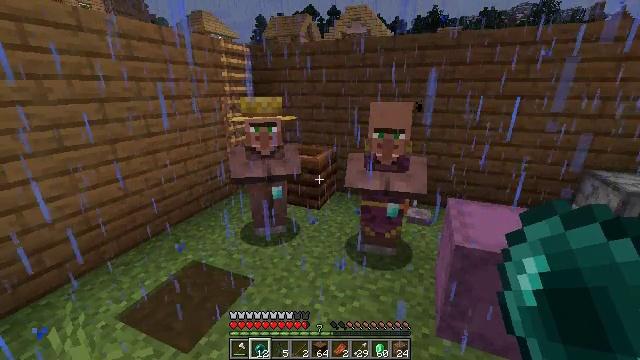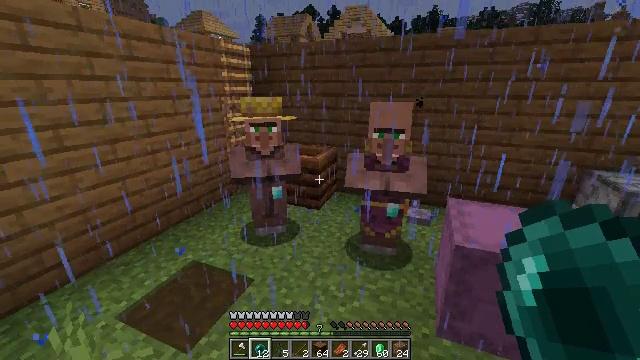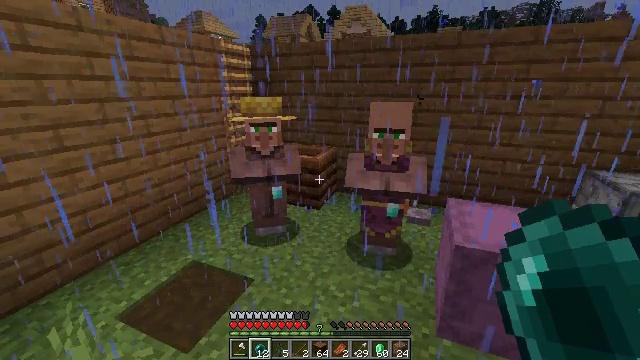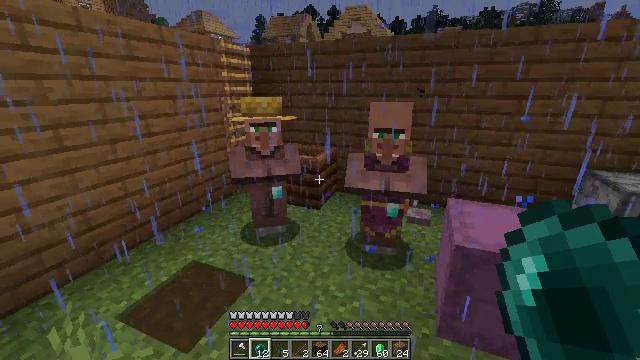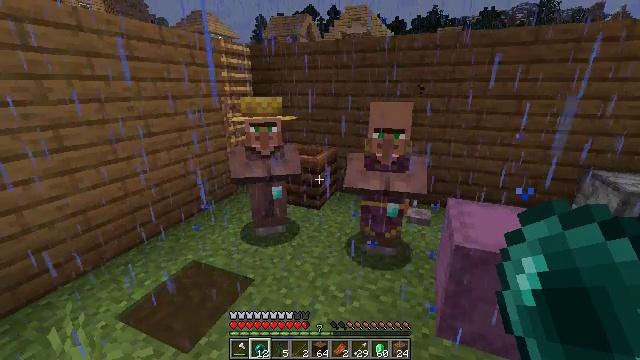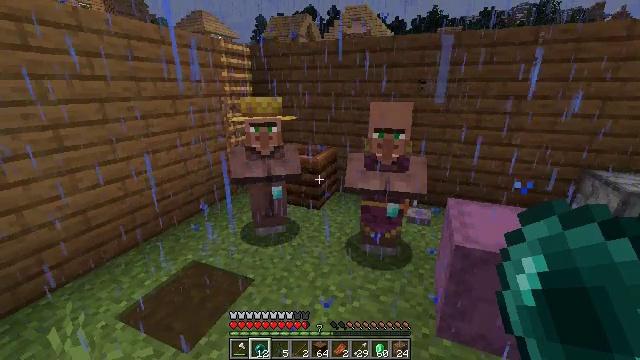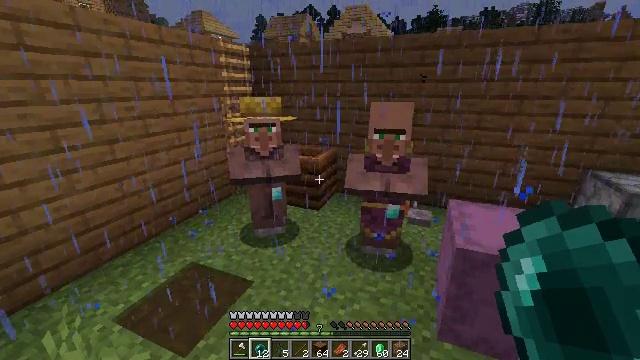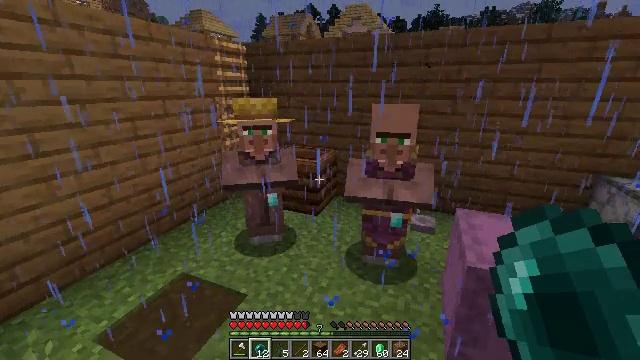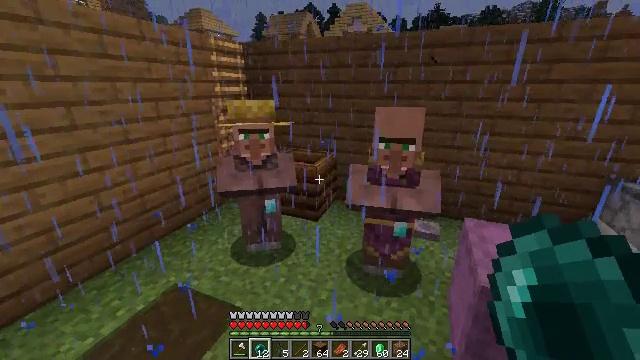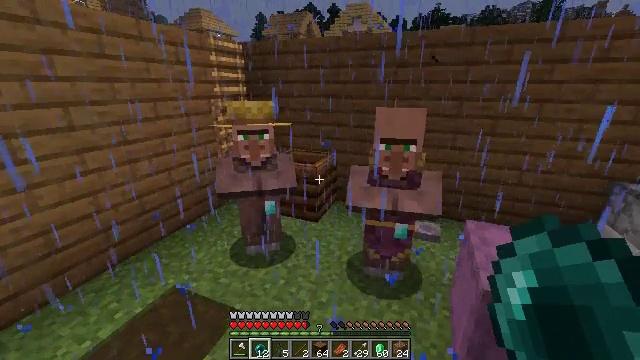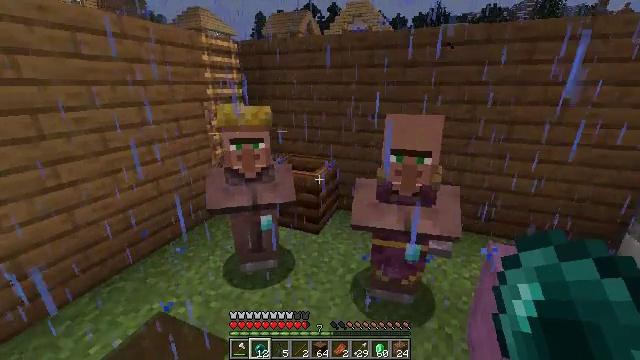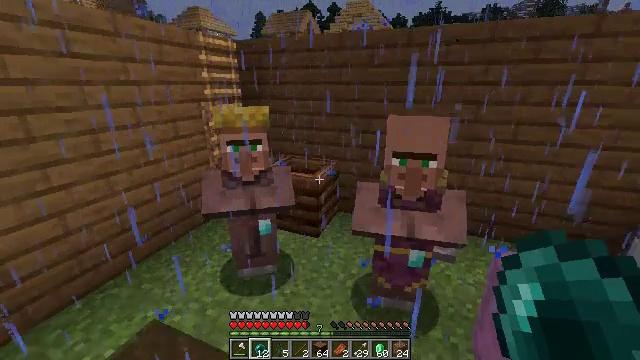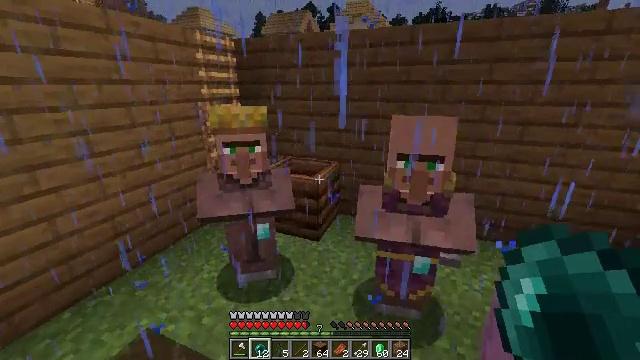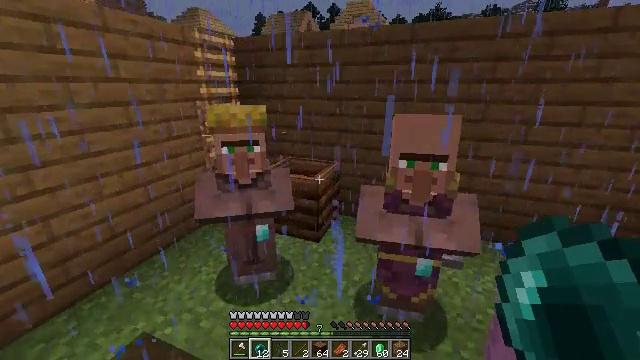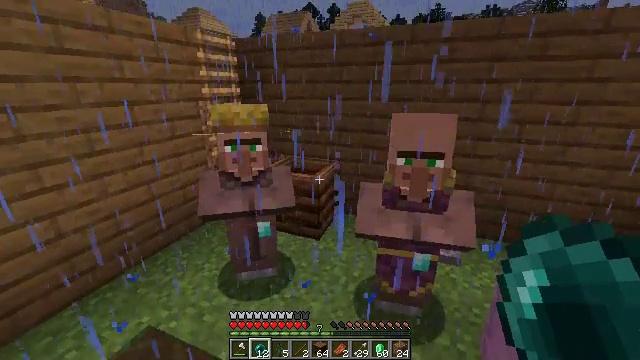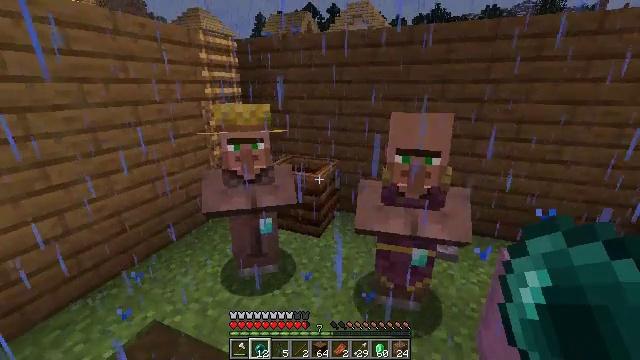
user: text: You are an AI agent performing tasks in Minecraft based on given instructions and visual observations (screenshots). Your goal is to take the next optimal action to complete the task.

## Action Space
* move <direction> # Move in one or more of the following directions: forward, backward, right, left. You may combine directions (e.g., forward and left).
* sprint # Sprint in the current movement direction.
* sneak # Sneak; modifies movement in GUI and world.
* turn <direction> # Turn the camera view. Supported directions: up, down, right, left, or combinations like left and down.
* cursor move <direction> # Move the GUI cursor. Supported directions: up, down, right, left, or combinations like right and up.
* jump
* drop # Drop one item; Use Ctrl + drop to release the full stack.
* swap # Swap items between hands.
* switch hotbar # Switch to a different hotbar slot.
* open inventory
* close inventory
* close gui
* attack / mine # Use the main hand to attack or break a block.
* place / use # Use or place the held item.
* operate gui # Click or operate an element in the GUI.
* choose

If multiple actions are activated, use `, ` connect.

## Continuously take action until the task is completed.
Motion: motion action
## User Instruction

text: Manufacture an ender pearl.
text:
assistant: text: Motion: no_op
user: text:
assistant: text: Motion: no_op
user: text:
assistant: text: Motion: no_op
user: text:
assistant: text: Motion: no_op
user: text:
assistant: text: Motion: no_op
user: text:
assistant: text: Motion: move forward
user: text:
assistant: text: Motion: move forward
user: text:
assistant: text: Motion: move forward
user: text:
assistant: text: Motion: move forward
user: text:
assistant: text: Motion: move forward
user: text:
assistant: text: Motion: no_op
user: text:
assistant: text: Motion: no_op
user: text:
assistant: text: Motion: no_op
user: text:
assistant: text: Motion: move back
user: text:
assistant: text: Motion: move back
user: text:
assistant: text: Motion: move back
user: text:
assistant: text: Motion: move back
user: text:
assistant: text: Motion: move back
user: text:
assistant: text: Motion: move back
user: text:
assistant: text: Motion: move back
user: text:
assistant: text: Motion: turn right and up
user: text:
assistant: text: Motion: move right, turn right and up
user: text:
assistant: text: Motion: move right, turn right and up
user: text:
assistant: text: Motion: move forward and move right, turn right and up
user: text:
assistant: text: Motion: move forward and move right, turn right and up
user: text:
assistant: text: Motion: move forward and move right, turn right
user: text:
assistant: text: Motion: move forward and move right
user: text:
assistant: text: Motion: move forward
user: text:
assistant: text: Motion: move forward
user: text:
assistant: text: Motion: move forward, turn right